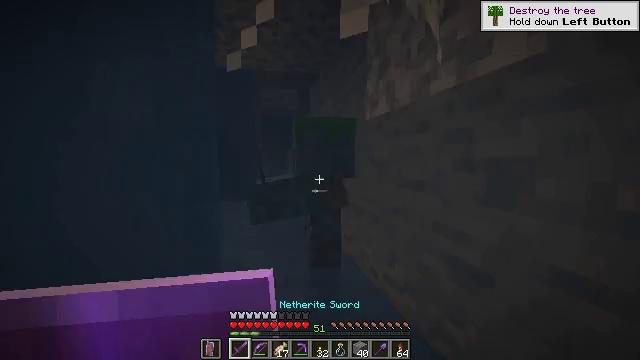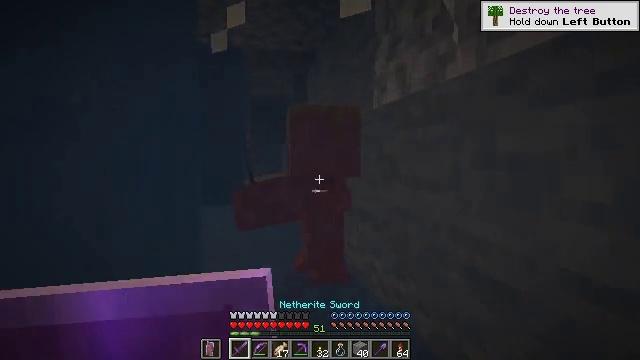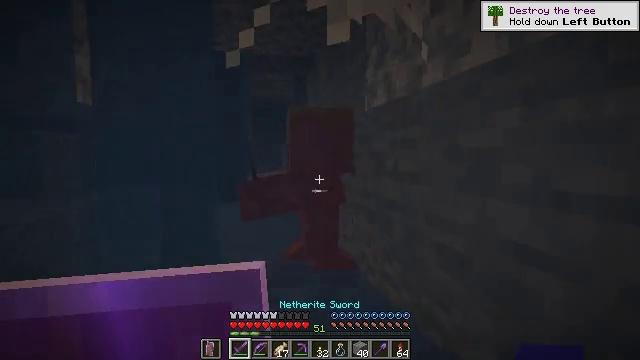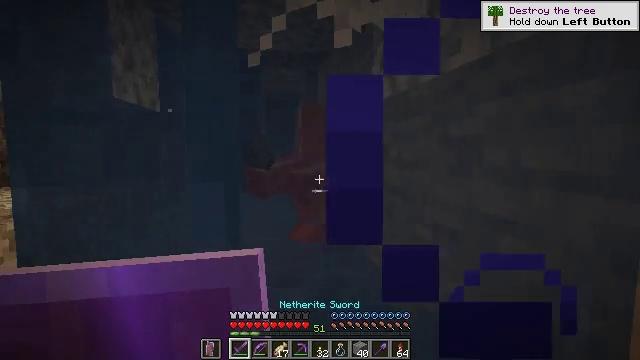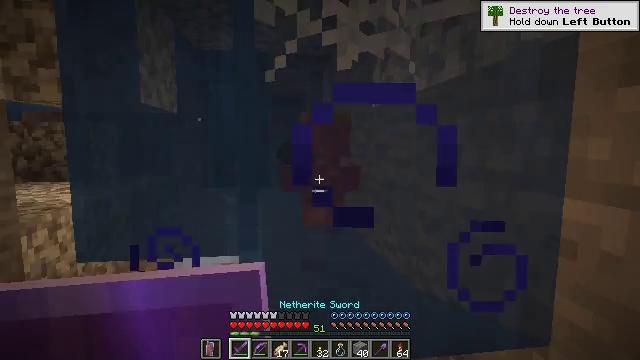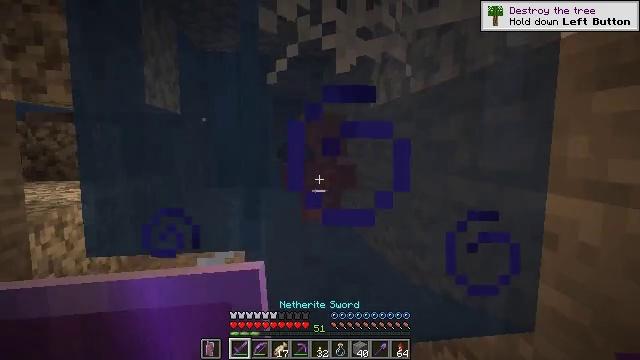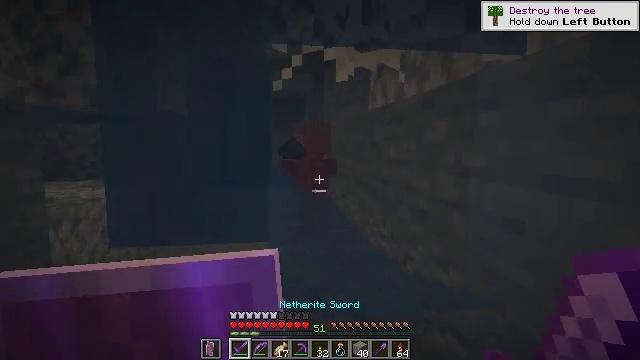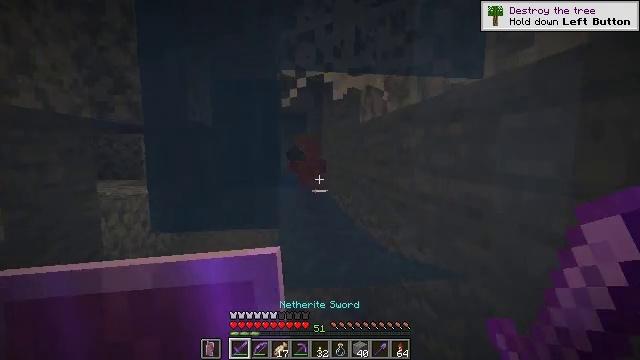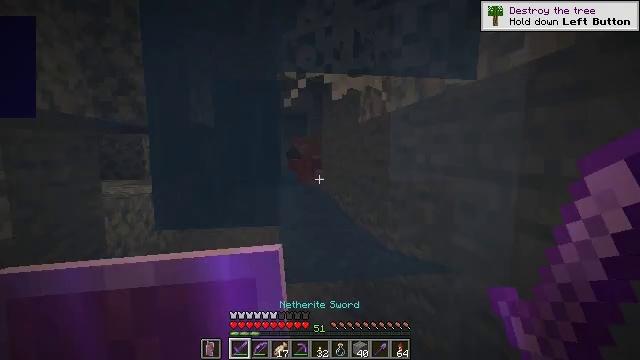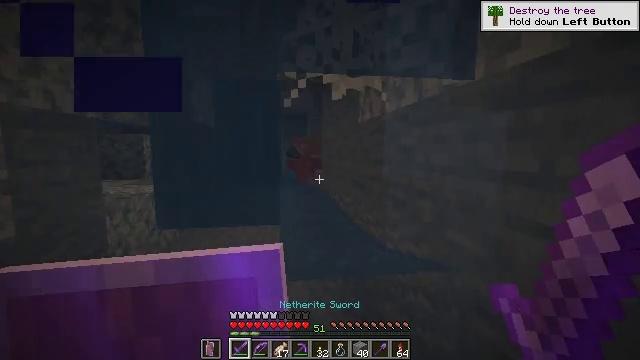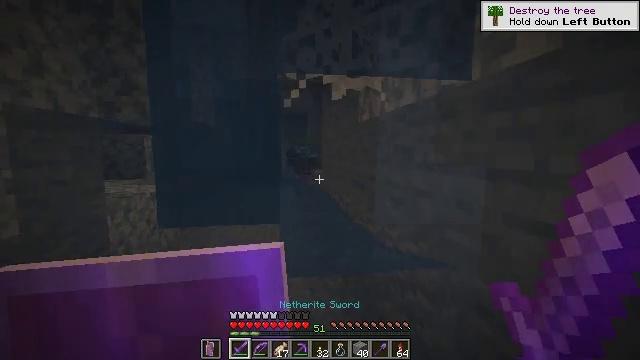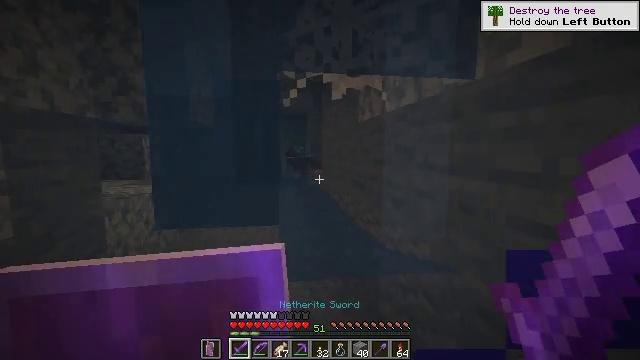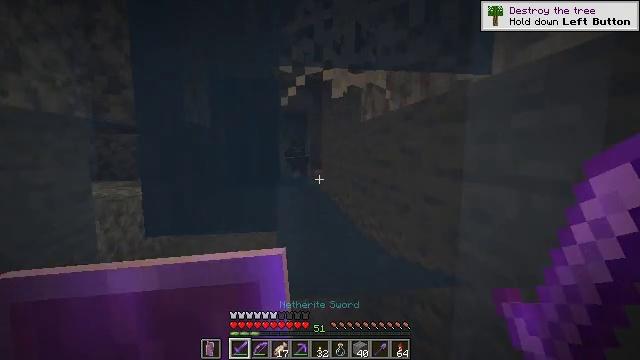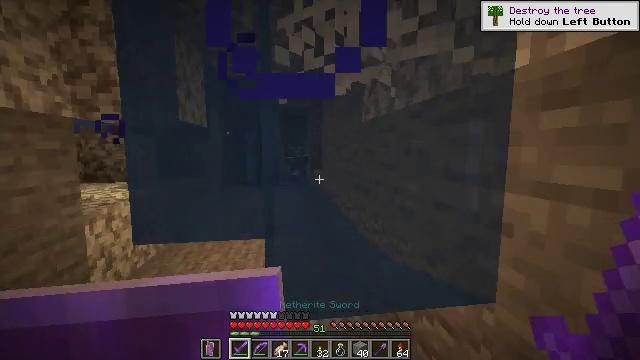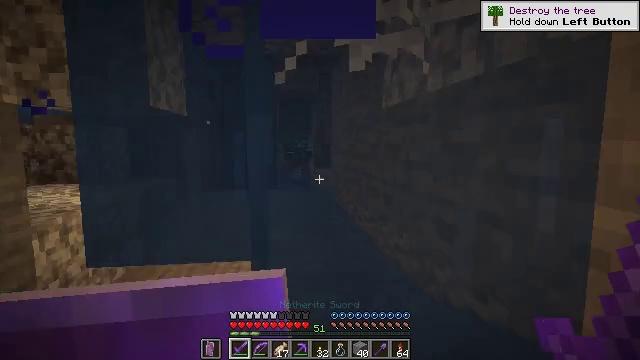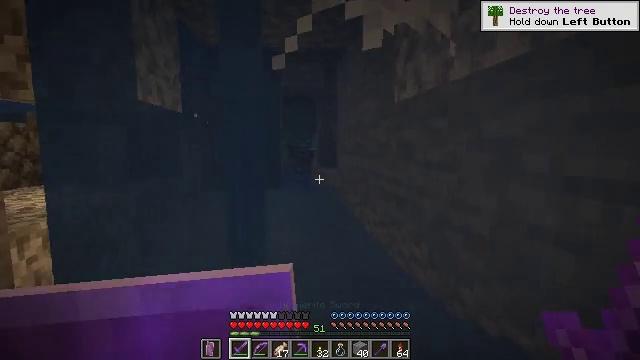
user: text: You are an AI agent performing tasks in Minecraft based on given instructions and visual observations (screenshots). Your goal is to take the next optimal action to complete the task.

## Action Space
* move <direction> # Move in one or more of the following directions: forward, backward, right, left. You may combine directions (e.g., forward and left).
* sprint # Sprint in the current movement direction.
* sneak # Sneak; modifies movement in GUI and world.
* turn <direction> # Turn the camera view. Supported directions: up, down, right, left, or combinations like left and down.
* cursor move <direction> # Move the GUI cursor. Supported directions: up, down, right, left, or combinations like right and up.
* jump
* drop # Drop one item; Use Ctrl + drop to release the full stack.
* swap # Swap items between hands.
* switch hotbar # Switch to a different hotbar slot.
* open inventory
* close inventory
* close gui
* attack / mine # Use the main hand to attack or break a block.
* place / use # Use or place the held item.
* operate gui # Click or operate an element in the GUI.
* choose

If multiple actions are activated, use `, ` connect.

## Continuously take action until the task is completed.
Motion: motion action
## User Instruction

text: Eliminate the undead.
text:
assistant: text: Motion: move back
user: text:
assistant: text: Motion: move back
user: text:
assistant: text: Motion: move back, turn left and down
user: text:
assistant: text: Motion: move back
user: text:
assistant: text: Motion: no_op
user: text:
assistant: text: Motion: no_op
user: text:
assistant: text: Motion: no_op
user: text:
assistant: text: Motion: no_op
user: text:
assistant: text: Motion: no_op
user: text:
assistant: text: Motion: no_op
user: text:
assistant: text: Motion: move forward
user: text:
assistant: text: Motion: move forward
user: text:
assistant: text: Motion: move forward
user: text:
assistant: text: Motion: move forward, turn left
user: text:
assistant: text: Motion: move forward
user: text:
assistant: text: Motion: move forward
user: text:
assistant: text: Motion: move forward
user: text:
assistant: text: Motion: move forward
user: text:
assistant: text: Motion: move forward, turn left
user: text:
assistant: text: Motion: move forward
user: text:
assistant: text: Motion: move forward
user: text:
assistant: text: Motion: move forward
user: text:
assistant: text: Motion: move forward
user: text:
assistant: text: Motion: move forward
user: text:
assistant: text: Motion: move forward
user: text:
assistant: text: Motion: move forward
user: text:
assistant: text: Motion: move forward
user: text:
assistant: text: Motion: move forward
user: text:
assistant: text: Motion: move forward
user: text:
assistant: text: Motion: move forward